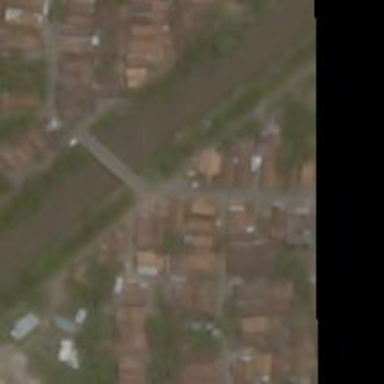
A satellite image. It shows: Residential road with bridge.